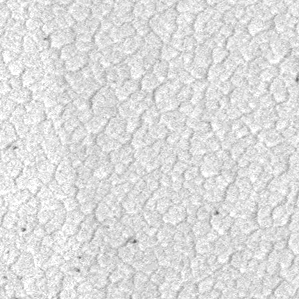
Label: frost